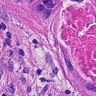
Metastatic tissue present: yes